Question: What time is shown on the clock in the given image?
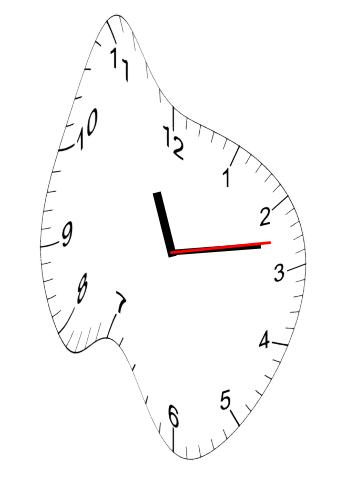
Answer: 11:13:13